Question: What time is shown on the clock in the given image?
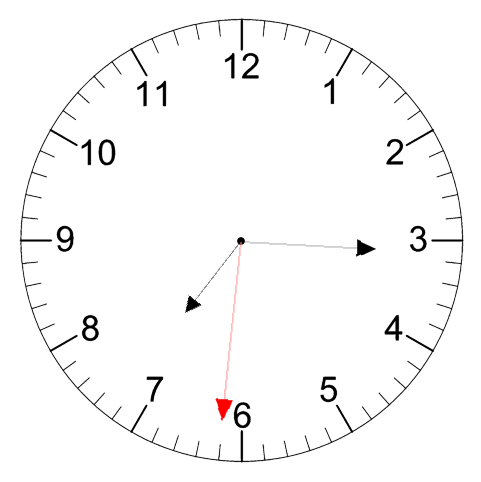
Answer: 07:15:31